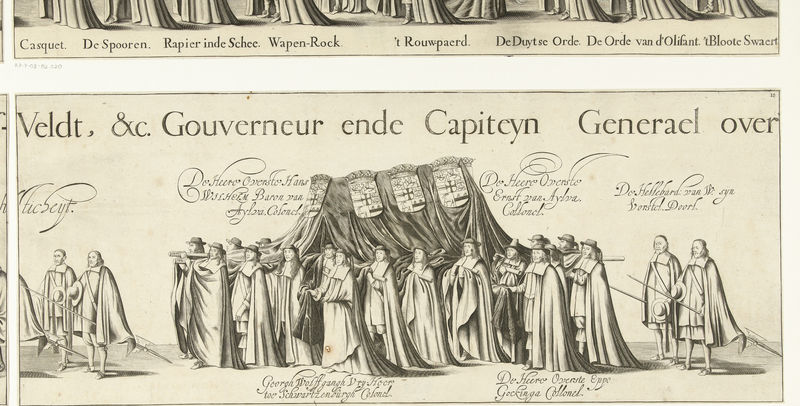
Titel: Begrafenisoptocht van Willem Frederik, graaf van Nassau-Dietz (blad 10)
Künstler: Michel Noé
Standort: Amsterdam
Institution: Rijksmuseum
Schlagwörter: cleric, hat, king, men, people, priest, religious, robes, white, black, funeral, grey, robe, man, death, drawing, black and white, coat, cross, dead, letter, procession, religion, carriage, dutch, humans, carrying, christian, stick, mantel, words, gruppe, weapon, general, emblem, knights, coffin, lance, prozession, clerics, word, captain, march, document, sarg, governor, stretcher, gouverneur, captin, ende, capiteyn, comics, medevial, knigjts, stakes, prest, lwtter, pall bearers, capitan, leichenzug, mäntel